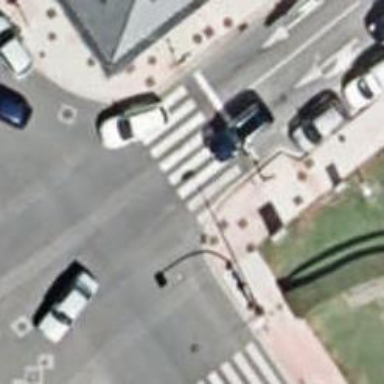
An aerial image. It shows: Road crossing with traffic signals.